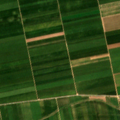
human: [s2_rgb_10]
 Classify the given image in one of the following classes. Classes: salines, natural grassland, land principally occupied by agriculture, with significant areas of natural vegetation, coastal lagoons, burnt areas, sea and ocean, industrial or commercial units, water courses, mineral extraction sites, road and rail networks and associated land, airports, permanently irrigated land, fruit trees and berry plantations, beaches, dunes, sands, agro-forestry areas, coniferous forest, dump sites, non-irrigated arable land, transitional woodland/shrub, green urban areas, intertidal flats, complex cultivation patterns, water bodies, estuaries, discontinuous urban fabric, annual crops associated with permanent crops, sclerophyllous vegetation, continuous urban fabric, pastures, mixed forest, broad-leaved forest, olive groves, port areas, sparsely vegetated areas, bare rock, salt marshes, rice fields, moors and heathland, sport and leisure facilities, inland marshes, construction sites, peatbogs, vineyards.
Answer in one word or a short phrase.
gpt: discontinuous urban fabric, non-irrigated arable land